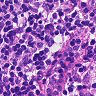
Metastatic tissue present: no